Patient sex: M
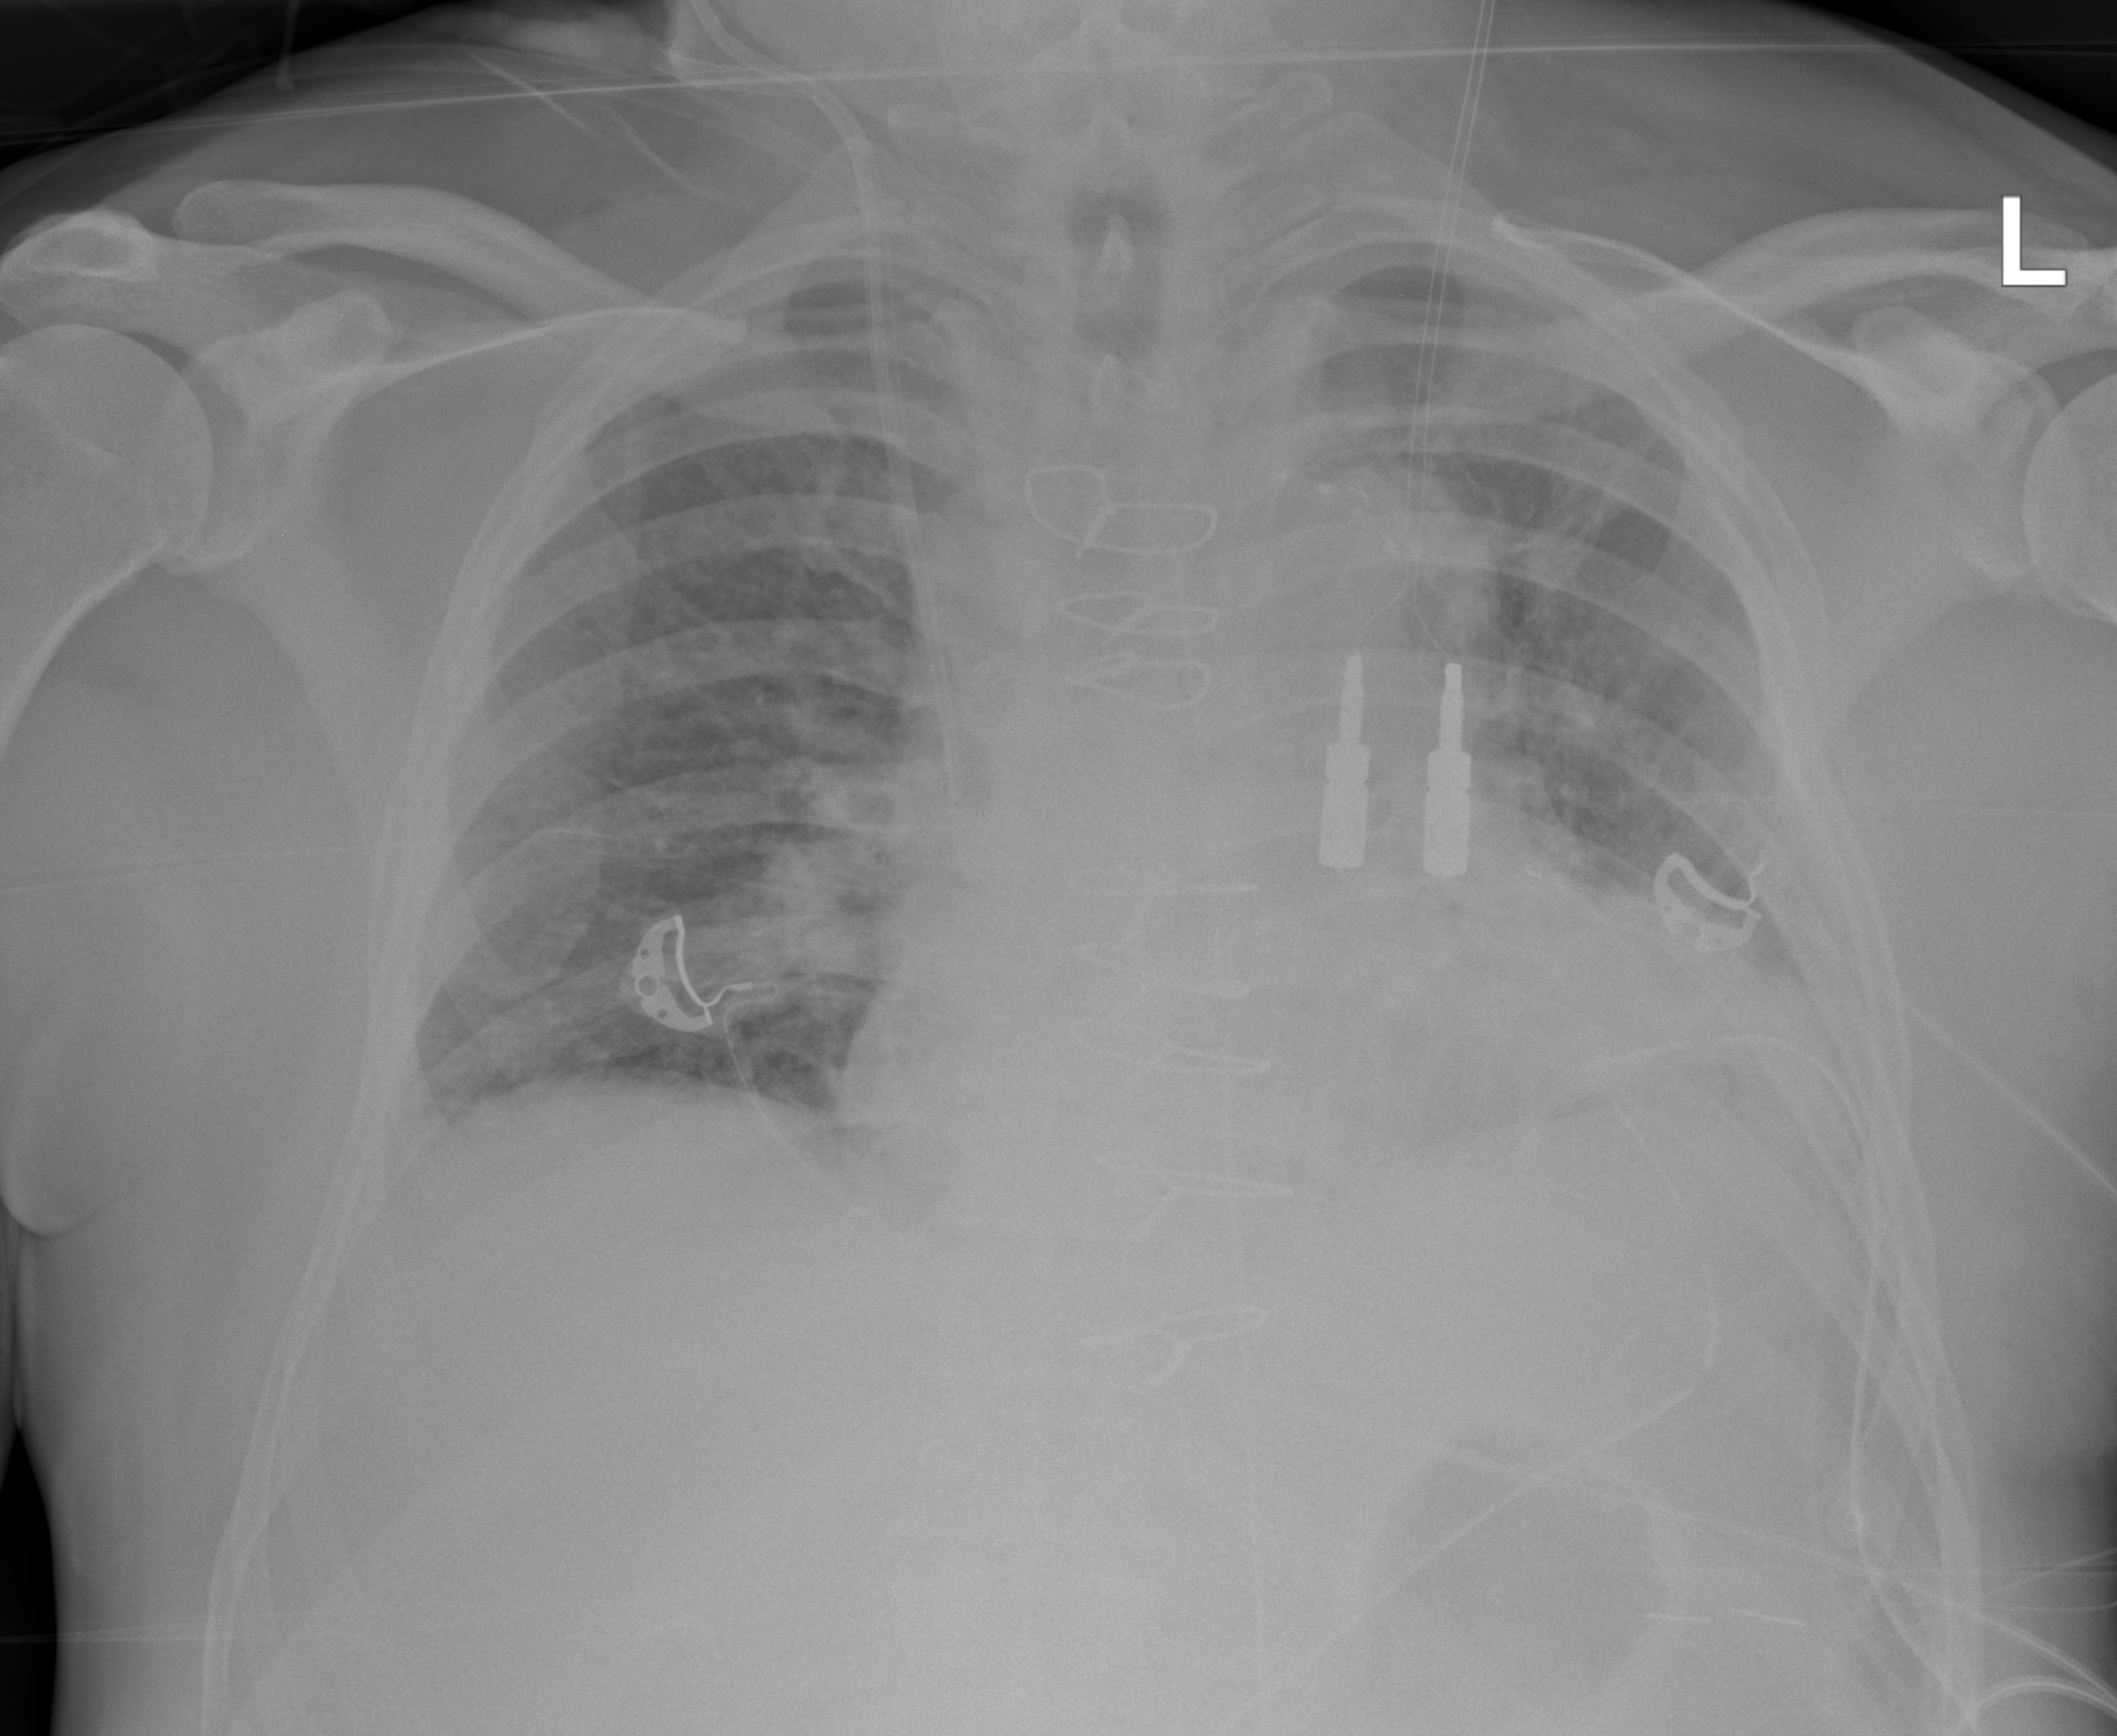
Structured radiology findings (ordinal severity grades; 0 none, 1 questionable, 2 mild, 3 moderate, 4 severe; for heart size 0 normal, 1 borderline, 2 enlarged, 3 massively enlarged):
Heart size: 2
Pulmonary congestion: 3
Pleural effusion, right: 1
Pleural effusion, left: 2
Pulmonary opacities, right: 0
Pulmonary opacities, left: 0
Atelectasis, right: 2
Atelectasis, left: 2